Question: I have created a dictionary ('differentKeys'). For getting top 2 elements I am using below code.
'''
topKeys[B] = (from entry in differentKeys orderby entry.Value descending
select entry)
.ToDictionary(pair => pair.Key, pair => pair.Value).Take(2)
.ToDictionary(x=>x.Key,x=>x.Value).Values.ToArray();
'''
But it seems not giving expected outcome. Can you please suggest line in C# which will return me top 2 maximum elements?

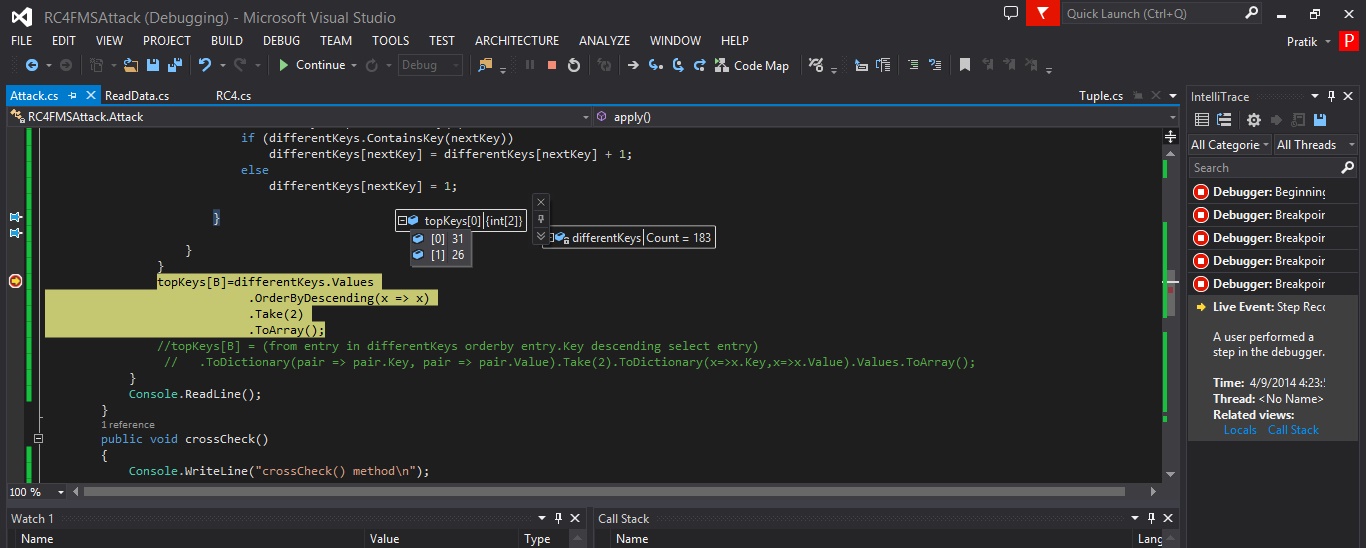
Answer: It's not clear why you keep converting to dictionaries all the time. The order of entries 'Dictionary<,>' is not guaranteed.
It looks like you just want:
'''
var topValues = differentKeys.Values
.OrderByDescending(x => x)
.Take(2)
.ToArray();
'''
Or if you want the keys which correspond to the top values:
'''
var keysForTopValues = differentKeys.OrderByDescending(x => x.Value)
.Select(x => x.Key)
.Take(2)
.ToArray();
'''